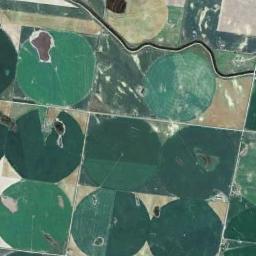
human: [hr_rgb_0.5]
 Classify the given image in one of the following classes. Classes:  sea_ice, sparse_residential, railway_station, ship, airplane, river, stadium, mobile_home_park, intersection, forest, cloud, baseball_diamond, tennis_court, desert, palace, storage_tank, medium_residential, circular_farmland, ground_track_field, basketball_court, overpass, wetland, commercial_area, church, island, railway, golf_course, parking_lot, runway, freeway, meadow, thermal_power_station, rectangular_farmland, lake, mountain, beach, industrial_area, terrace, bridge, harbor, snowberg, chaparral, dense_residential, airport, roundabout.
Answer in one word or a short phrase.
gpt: circular_farmland